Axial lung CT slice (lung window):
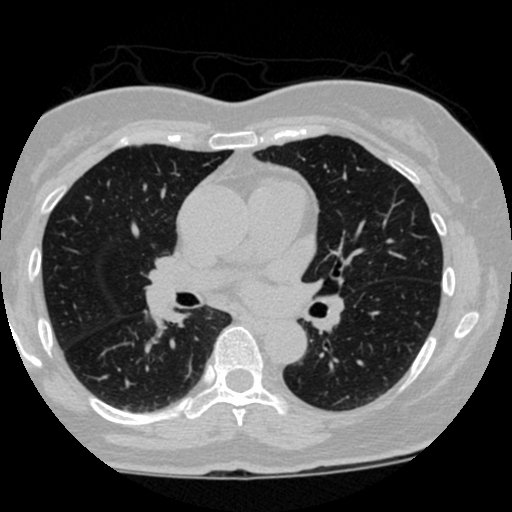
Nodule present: no